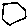
Label: hexagon